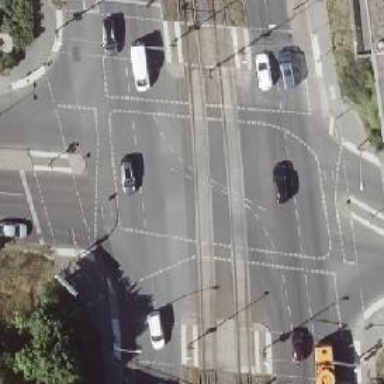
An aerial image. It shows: Tram level crossing on railway.